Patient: sex M, age 45
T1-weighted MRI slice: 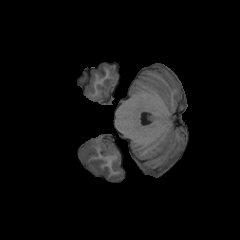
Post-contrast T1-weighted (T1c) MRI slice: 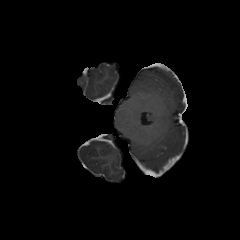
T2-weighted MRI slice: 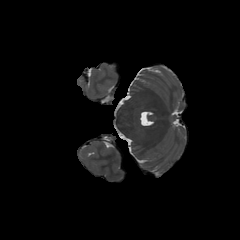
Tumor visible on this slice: no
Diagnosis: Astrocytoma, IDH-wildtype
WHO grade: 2